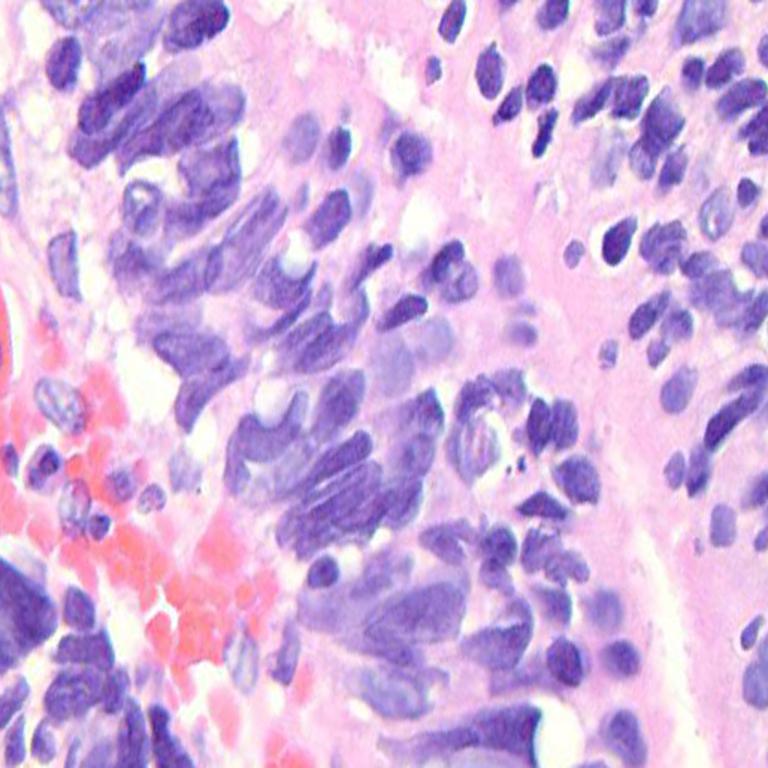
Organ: colon
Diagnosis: adenocarcinomas